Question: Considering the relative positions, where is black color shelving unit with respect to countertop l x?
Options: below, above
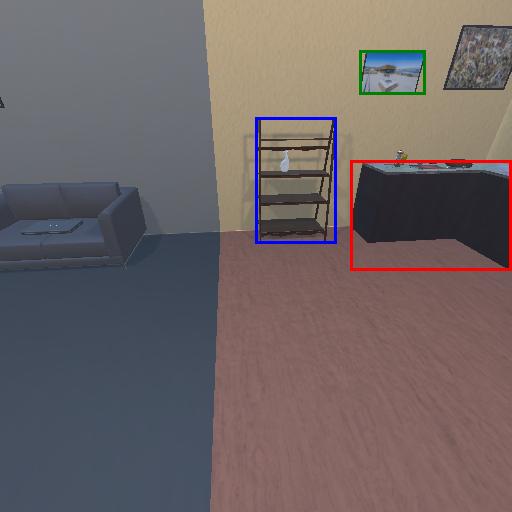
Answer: below